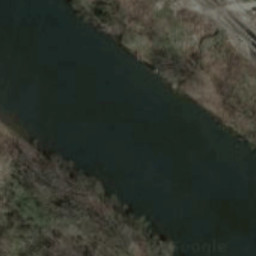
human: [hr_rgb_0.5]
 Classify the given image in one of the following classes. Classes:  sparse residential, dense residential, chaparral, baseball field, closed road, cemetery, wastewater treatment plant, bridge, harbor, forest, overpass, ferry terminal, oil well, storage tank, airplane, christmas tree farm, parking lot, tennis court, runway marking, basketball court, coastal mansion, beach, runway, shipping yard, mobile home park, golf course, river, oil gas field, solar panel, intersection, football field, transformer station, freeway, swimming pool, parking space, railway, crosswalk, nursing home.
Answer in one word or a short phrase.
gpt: river